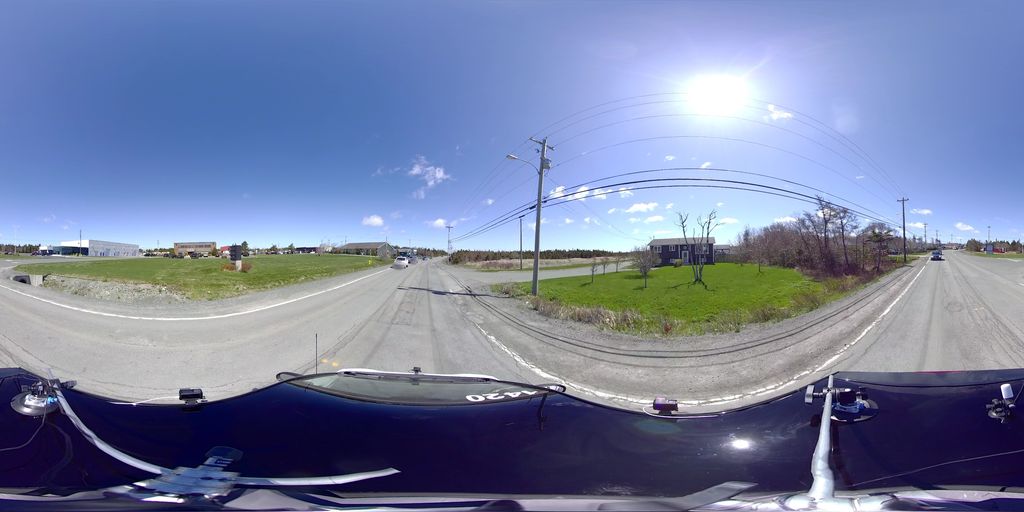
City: st_johns